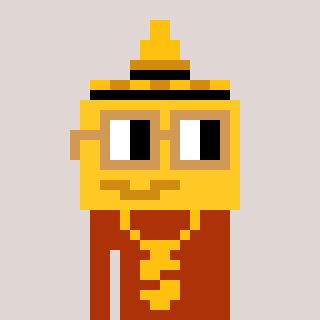
a pixel art character with square brown glasses, a mustard-shaped head and a hotbrown-colored body on a warm background